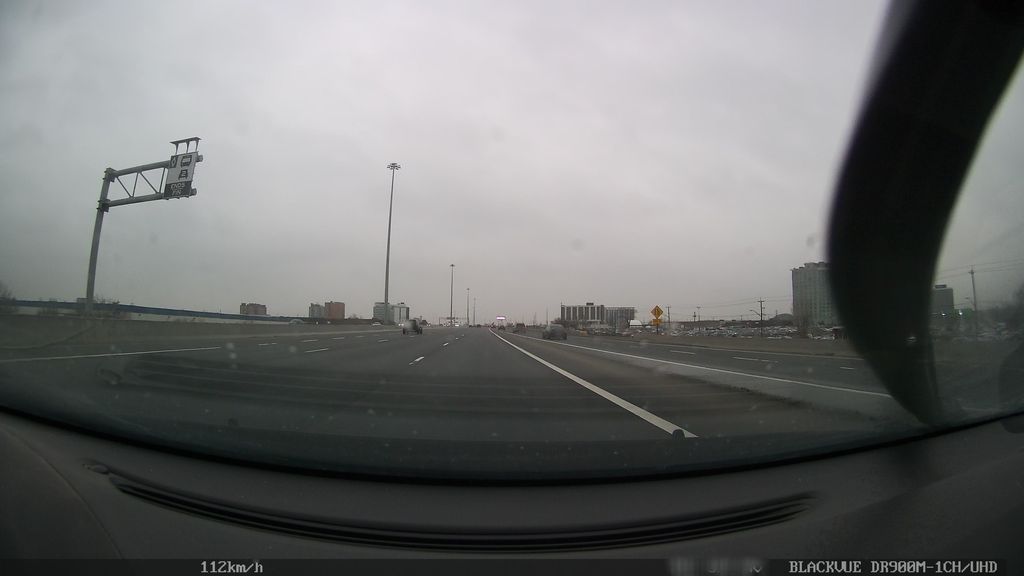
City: toronto